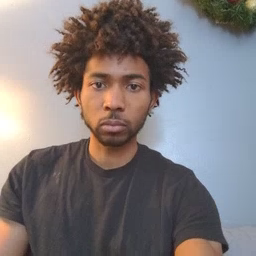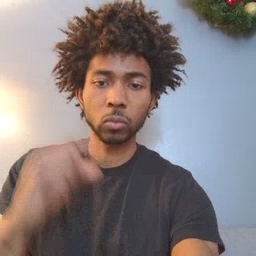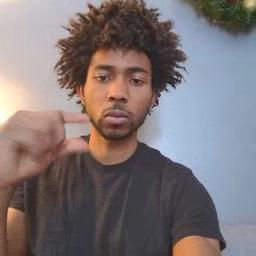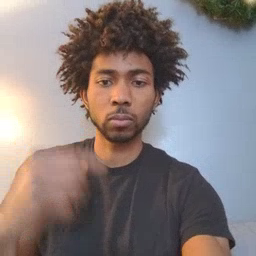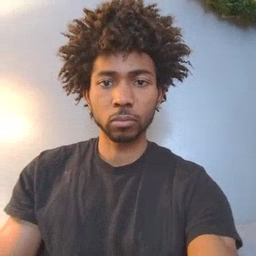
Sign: green